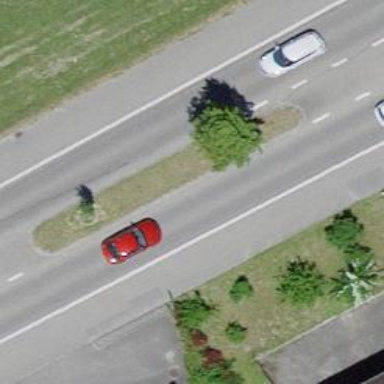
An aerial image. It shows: Traffic calming island.